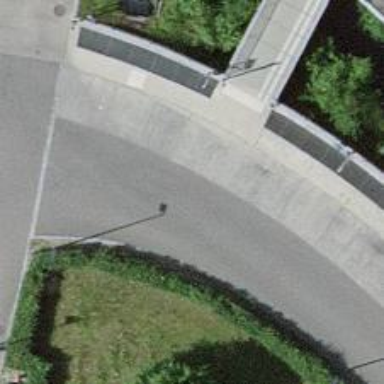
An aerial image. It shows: Bus stop with designated public transport stop position.